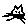
Label: cat